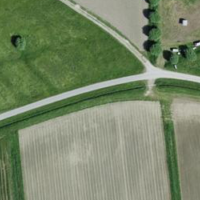
EUNIS habitat code: 24
Species observed at this site:
Milvus milvus
Passer montanus
Emberiza citrinella